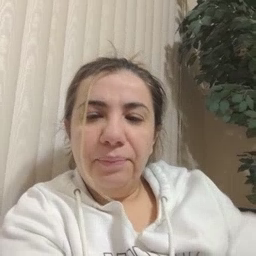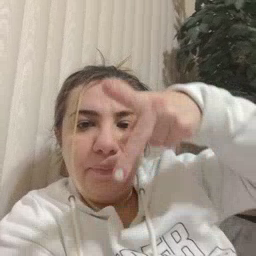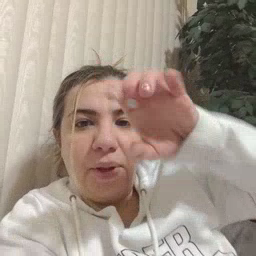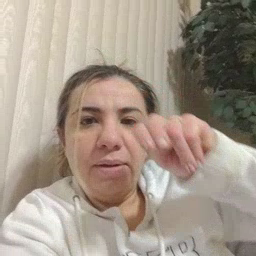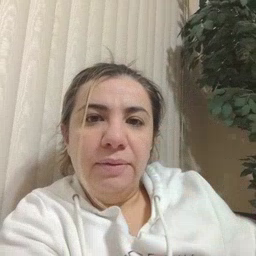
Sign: pen